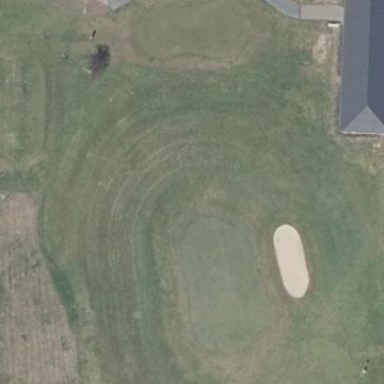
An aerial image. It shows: Golf green.